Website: bh-photo
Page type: store-pickup
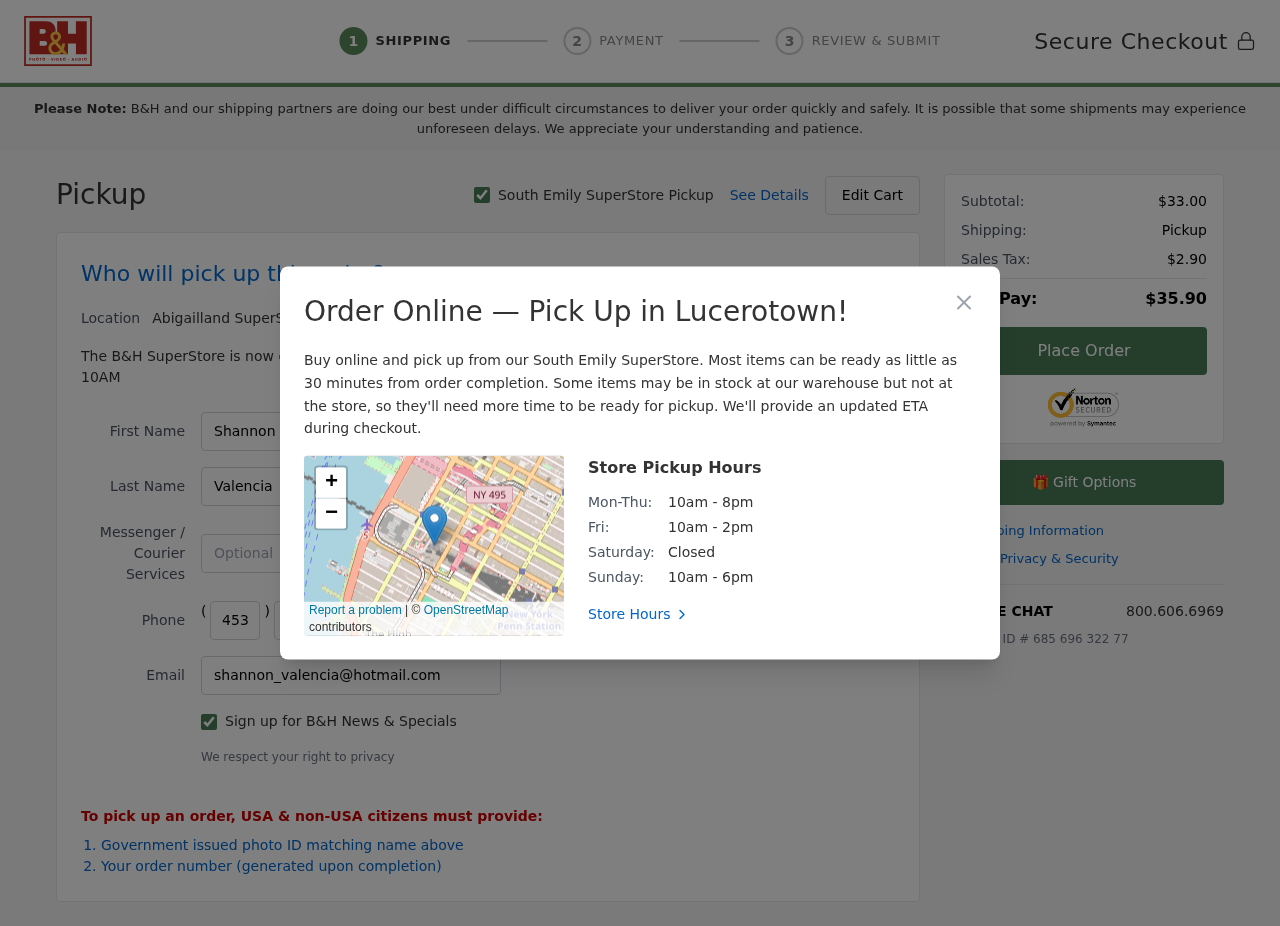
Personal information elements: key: PII_CITY
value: South Emily
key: PII_CITY2
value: Abigailland
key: PII_CITY3
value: Lucerotown
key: PII_EMAIL
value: shannon_valencia@hotmail.com
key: PII_FIRSTNAME
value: Shannon
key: PII_LASTNAME
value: Valencia
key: PII_PHONE_AREA
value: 453
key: PII_PHONE_PREFIX
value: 232
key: PII_PHONE_SUFFIX
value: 2273
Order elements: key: ORDER_SUBTOTAL
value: $33.00
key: ORDER_TAX
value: $2.90
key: ORDER_TOTAL
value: $35.90
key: ORDER_ID
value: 685 696 322 77